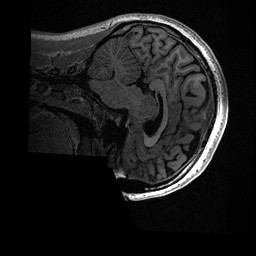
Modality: T1w
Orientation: sagittal
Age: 20
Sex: female
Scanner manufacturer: ge
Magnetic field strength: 3 T
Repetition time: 0.006952 s
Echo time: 0.00292 s